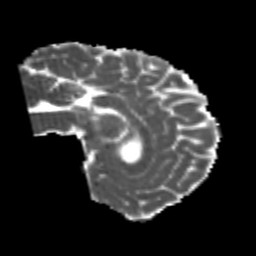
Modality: MD
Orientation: sagittal
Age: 23
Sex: male
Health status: healthy
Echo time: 0.074 s